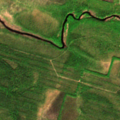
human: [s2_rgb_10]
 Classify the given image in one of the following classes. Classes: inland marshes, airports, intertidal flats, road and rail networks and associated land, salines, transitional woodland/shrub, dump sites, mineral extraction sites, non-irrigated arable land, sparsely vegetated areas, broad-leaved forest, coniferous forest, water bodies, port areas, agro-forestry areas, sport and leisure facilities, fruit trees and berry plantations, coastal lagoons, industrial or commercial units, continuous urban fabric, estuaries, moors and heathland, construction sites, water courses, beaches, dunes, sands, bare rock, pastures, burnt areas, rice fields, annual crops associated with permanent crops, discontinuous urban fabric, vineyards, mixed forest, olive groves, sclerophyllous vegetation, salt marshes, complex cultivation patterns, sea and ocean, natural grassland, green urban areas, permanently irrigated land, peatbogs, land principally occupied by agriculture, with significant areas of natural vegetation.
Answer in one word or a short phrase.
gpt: non-irrigated arable land, coniferous forest, mixed forest, transitional woodland/shrub